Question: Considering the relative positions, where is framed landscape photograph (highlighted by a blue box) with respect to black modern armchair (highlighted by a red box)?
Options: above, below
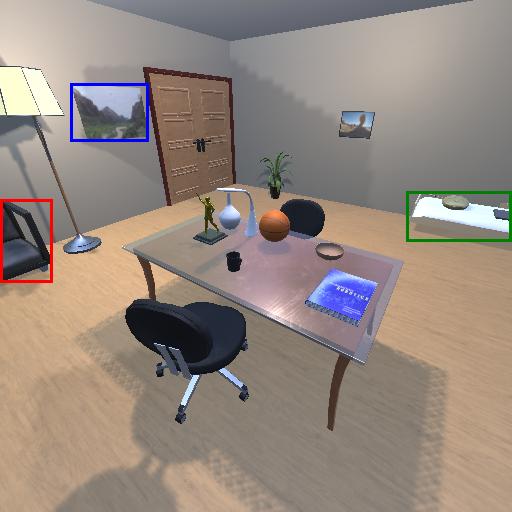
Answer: above